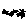
Label: star